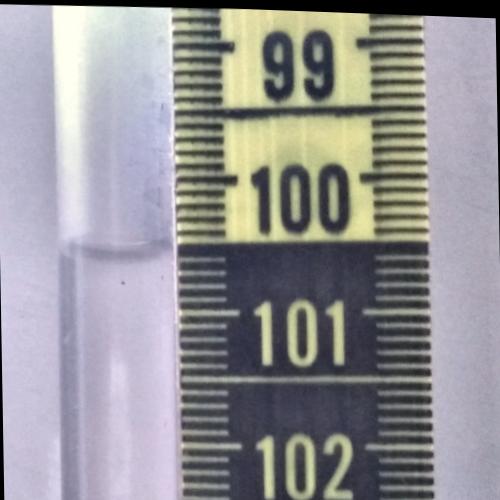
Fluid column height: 100.6 cm